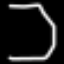
Label: octagon